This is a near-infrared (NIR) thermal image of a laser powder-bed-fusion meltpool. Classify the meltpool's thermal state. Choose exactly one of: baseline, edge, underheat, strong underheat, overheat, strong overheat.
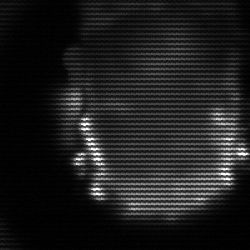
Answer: baseline